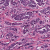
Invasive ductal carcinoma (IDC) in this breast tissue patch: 1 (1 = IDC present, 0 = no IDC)